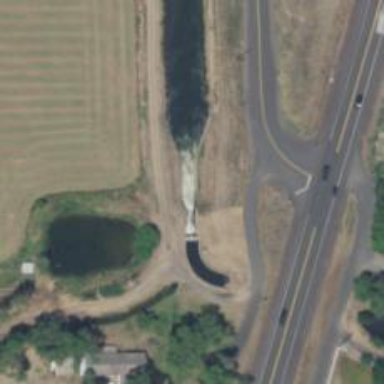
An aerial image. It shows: Weir in waterway.